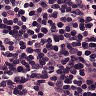
Metastatic tissue present: no